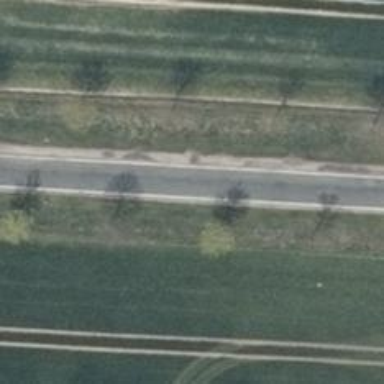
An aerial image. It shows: Secondary road.